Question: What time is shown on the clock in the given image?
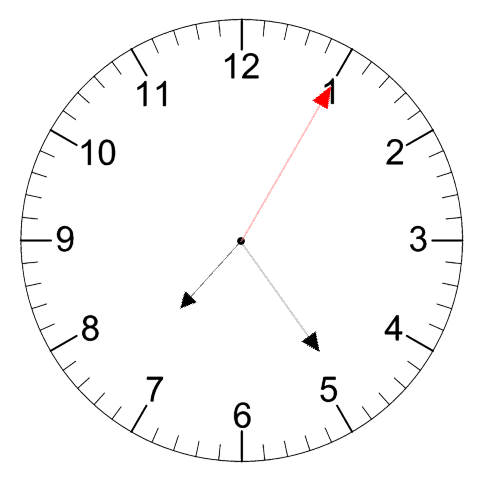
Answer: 07:24:05